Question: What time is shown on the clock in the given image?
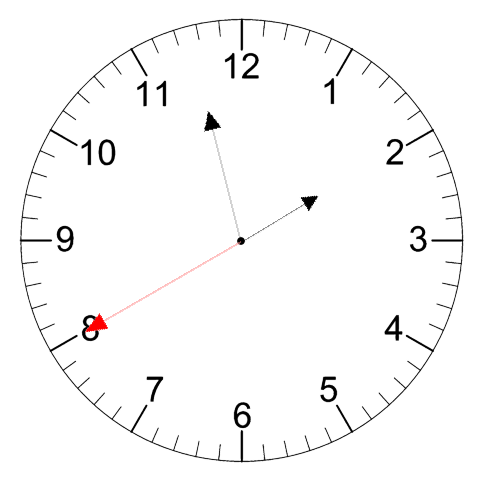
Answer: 01:57:40